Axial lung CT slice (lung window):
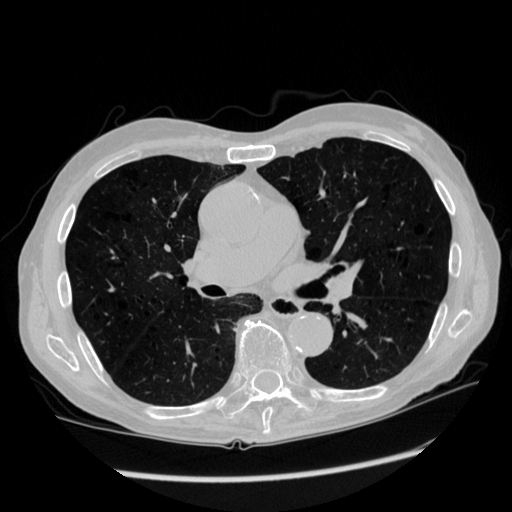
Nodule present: no